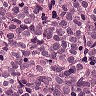
Metastatic tissue present: yes